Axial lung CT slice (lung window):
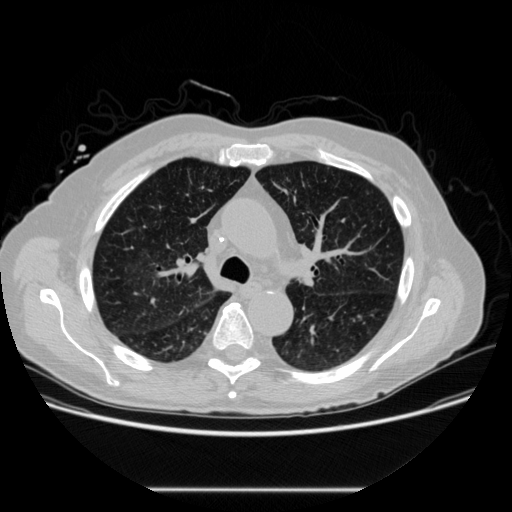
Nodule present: no